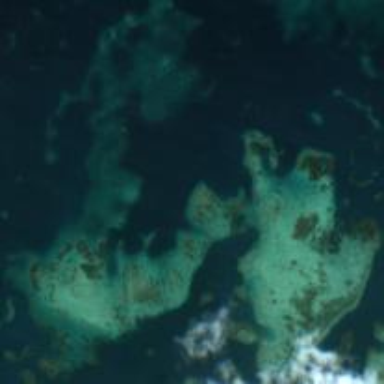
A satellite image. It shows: Beautiful reef in its natural state.